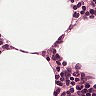
Metastatic tissue present: no